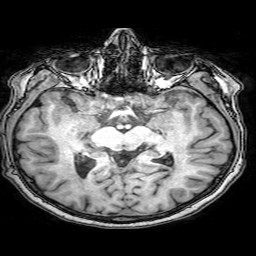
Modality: T1w
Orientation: coronal
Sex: female
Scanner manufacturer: philips
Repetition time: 0.00816 s
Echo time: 0.00376 s